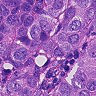
Metastatic tissue present: yes